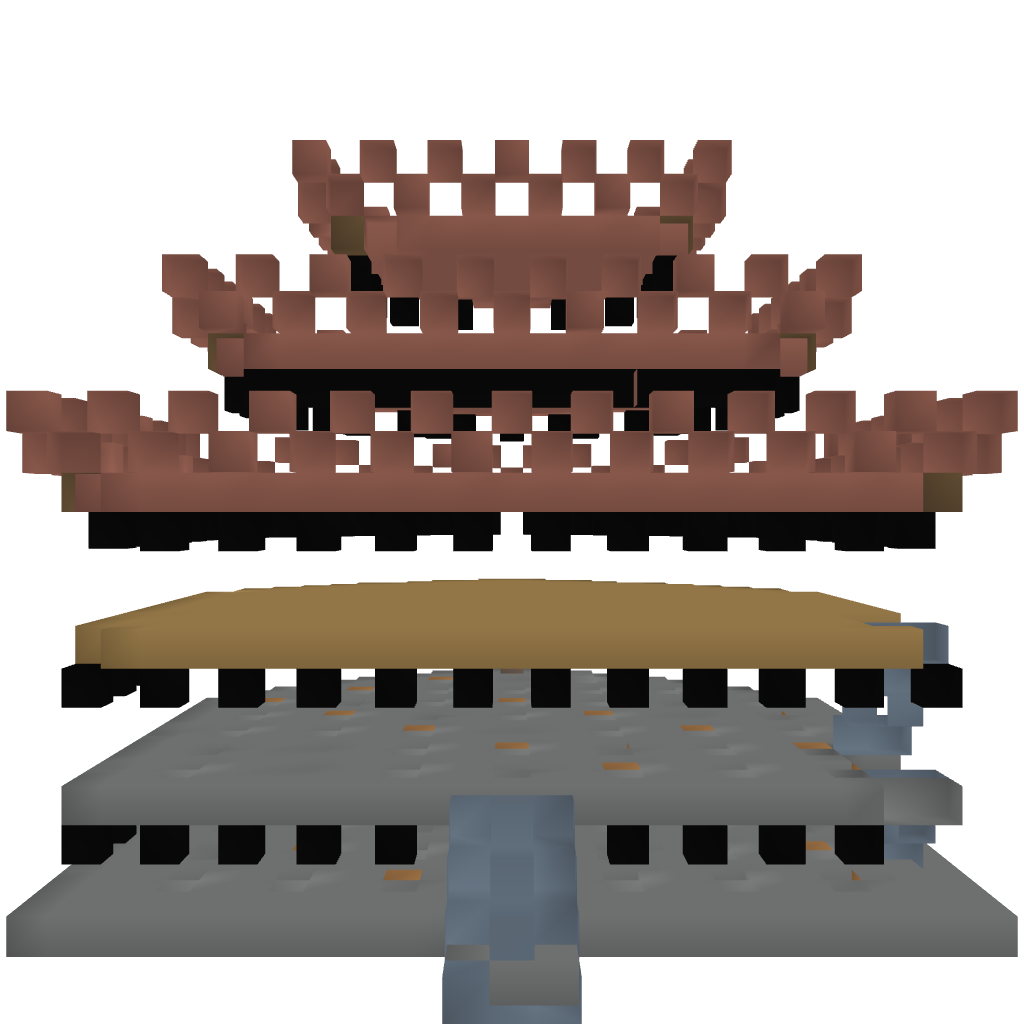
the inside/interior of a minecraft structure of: Brick Fortress